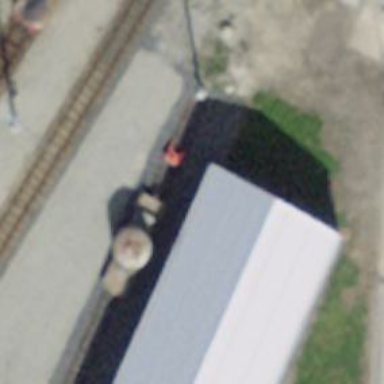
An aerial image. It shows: Railway buffer stop.